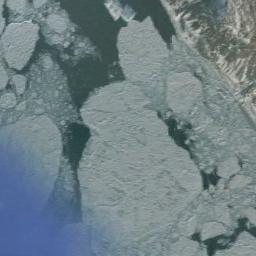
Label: sea_ice